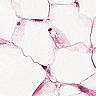
Metastatic tissue present: yes